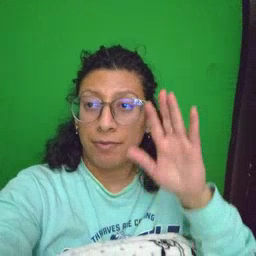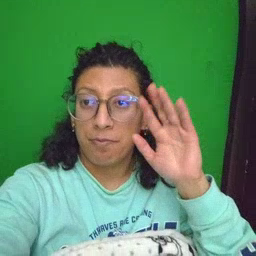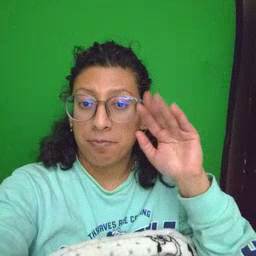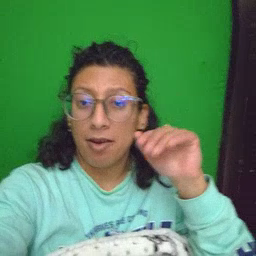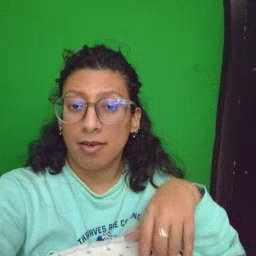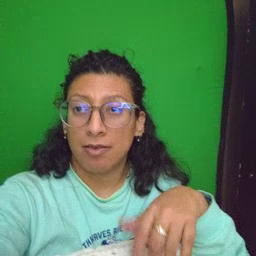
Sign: bye